Question:
I am trying to get the picture to stay into the left column but it doesn't seem to stay. As you can see, it hovers over the table. What can I do to make it stay within the table?
'''
<table align="center" style="width:550px" id="table" cellpadding="5">
<tr>
<th style="text-align: left" rowspan="2">
<img src="avi.png" alt="" id="avatar" />
</th>
<th style="text-align: left">
<h1 id="hello">My Resume</h1>
</th>
</tr>
<tr>
<td style="text-align: left">
<p>Hello this is a crazy little test that i am doing to see if this code works</p>
</td>
</tr>
</table>
'''
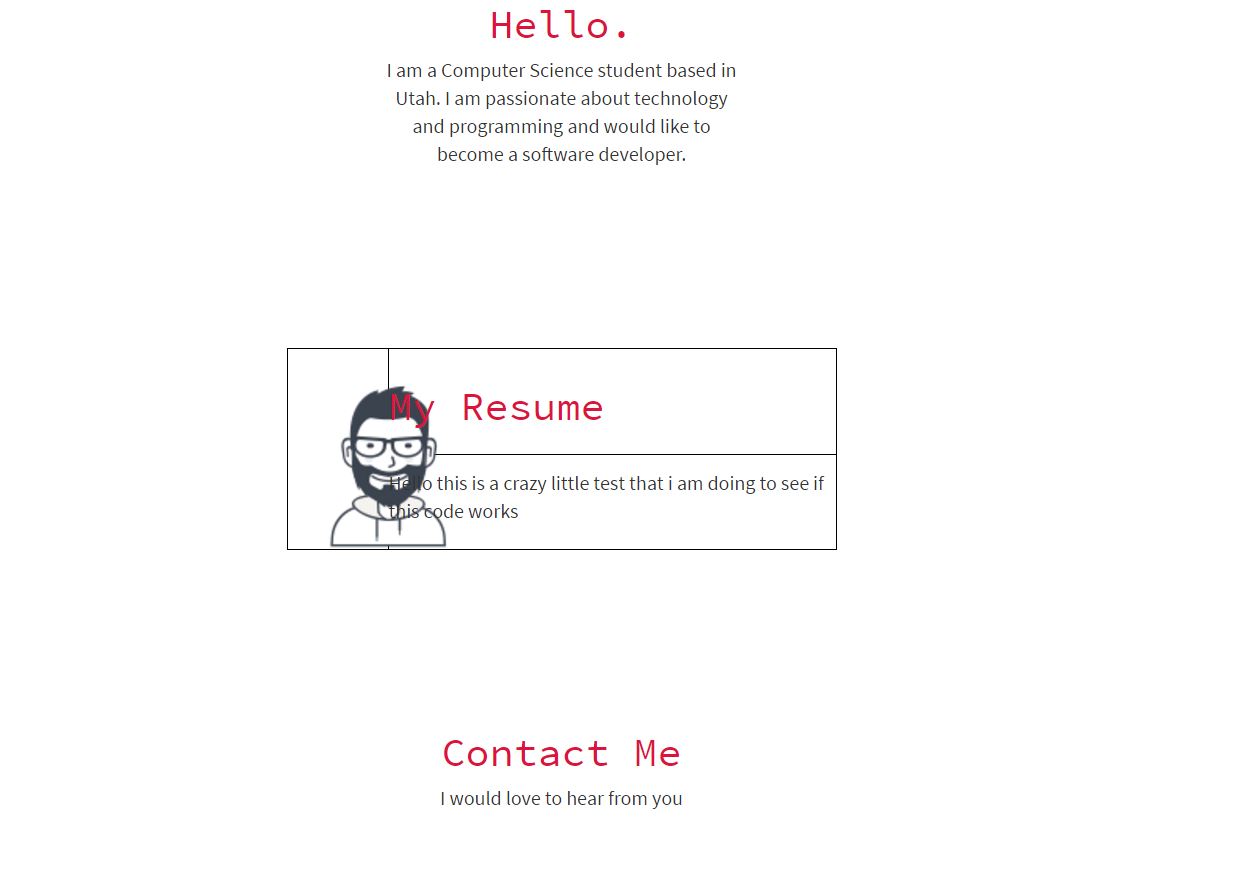
Answer: If you specifically want something like the example you gave, using tables is the old clunky way of doing it. I'd suggest using flexbox, it's a simple way of lining things up and making them look nice.
Here is an example:
'''
body {
font-family: 'Helvetica Neue', Helvetica, sans-serif;
}
.resume {
display: flex;
align-items: center;
justify-content: center;
}
.resume-picture {
border: 10px solid #1976D2;
border-radius: 50%;
background: #f3f2f1;
box-shadow: 0 3px 6px rgba(0, 0, 0, 0.16), 0 3px 6px rgba(0, 0, 0, 0.23);
height: 175px;
}
.resume-content {
padding: 0 15px;
}
.resume-content h2 {
color: #1976D2;
margin-top: 0;
}
.resume-content p {
color: #333;
margin: 0;
}
'''
'''
<div class="resume">
<img class="resume-picture" src="https://avatars2.githubusercontent.com/u/<PHONE>?v=3" />
<div class="resume-content">
<h2>My Resume</h2>
<p>Hello this is a crazy little test that i am doing to see if this code works.
<br>Hello this is a crazy little test that i am doing to see if this code works.
<br>Hello this is a crazy little test that i am doing to see if this code works.</p>
</div>
</div>
'''
I hope this is the sort of thing you are looking for.